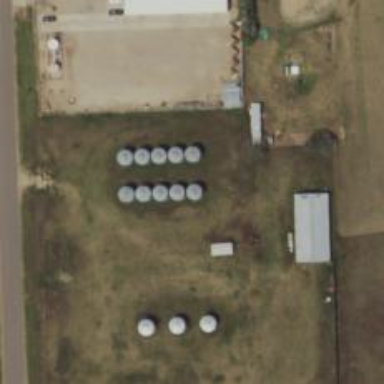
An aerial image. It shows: Silo.